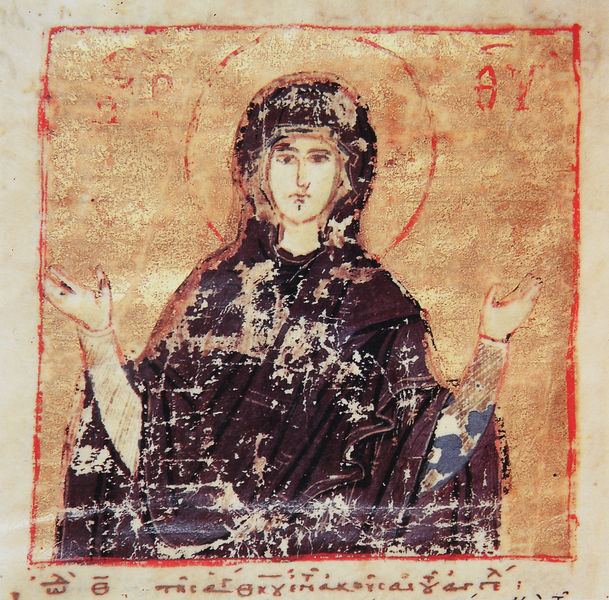
Titel: Evangeliar aus Palermo Dep. Museo 4
Institution: Palermo, Zentralbibliothek der Region Sezilien
Schlagwörter: blau, hand, frau, kleid, schwarz, rot, tuch, beige, arm, arme, falten, gesicht, hände, kopfbedeckung, schrift, kopftuch, beten, gebet, buchseite, ausstrecken, heiligenschein, griechisch, segen, heilige, maria, madonna, miniatur, ikone, römisch, buchmalerei, byzanz, byzantinisch, illumination, schlecht erhalten, rußland